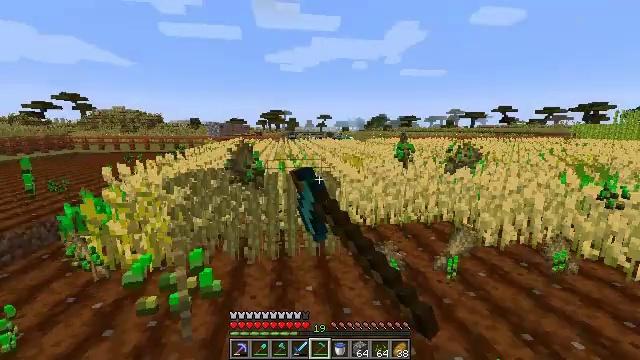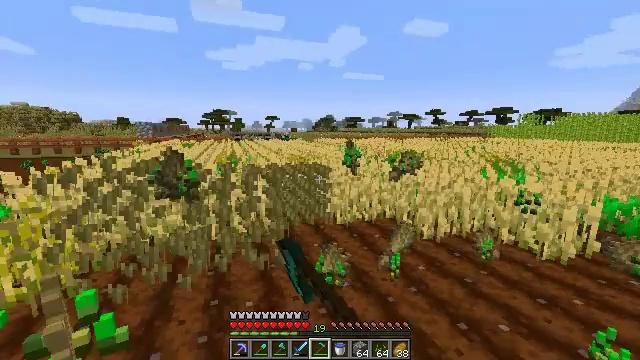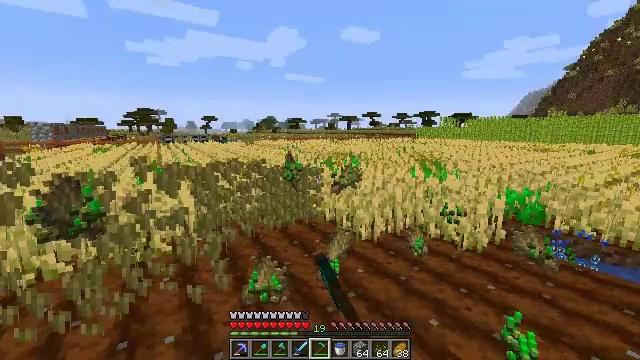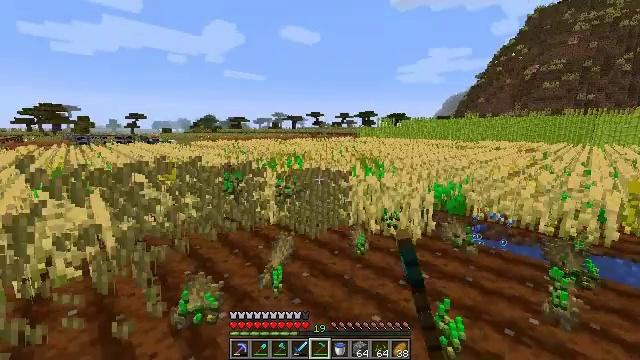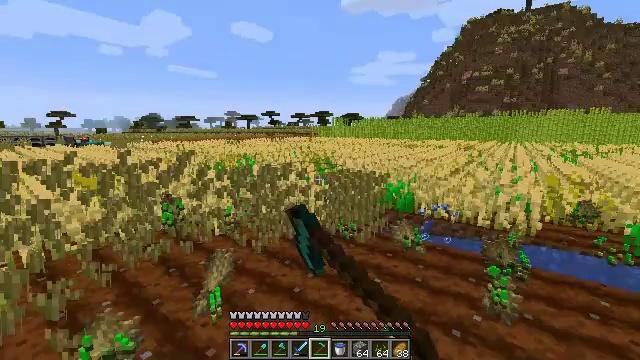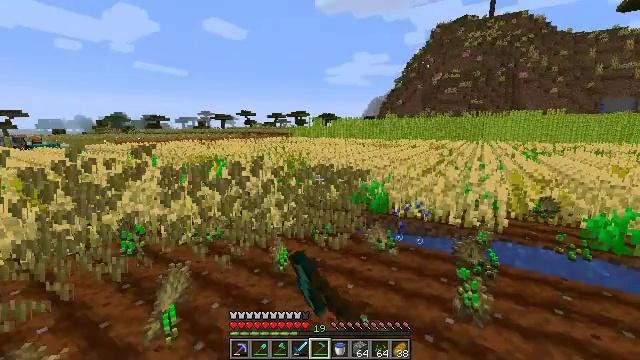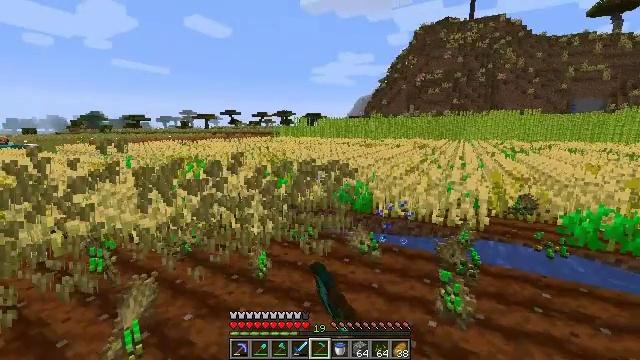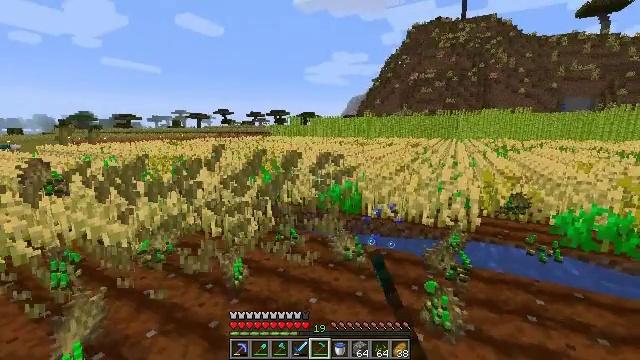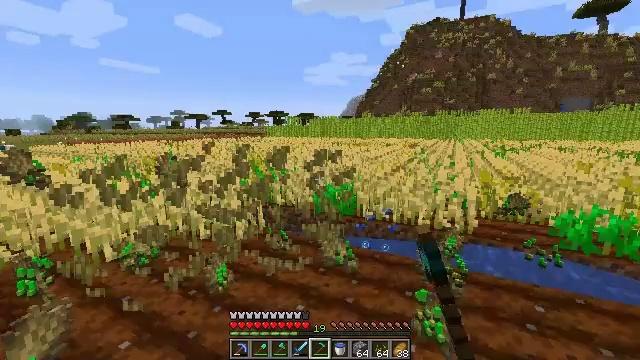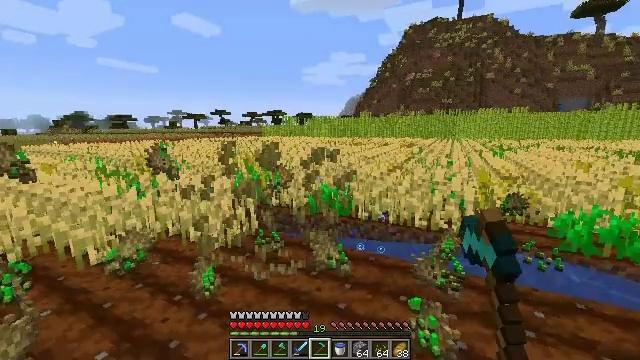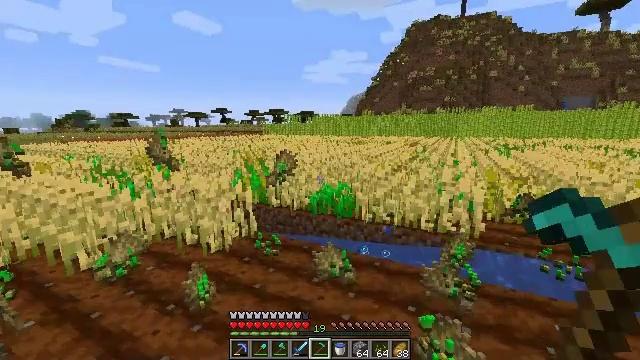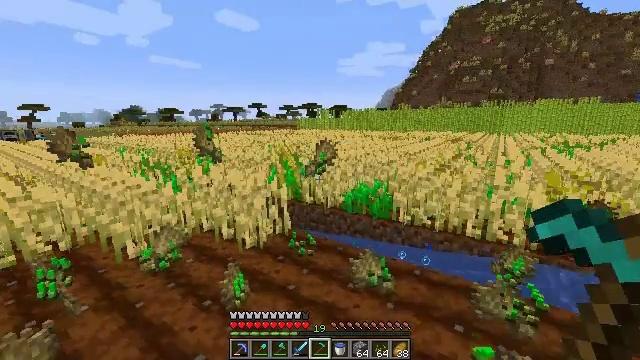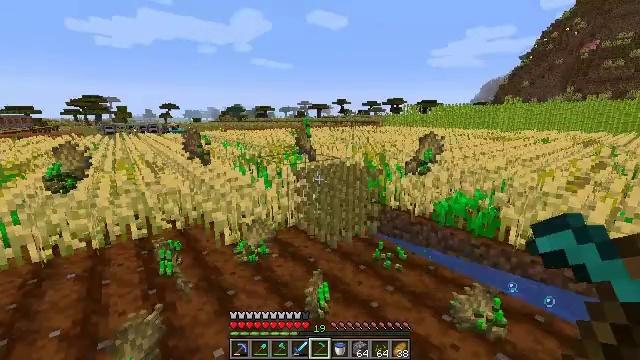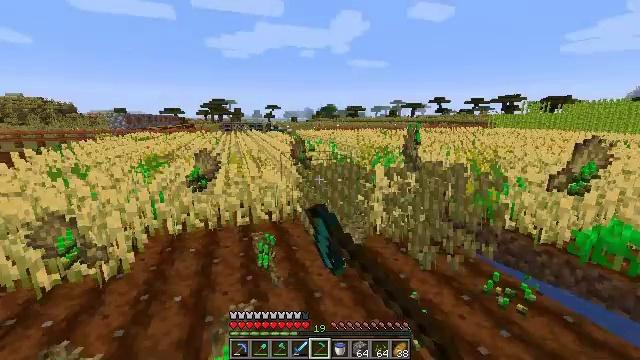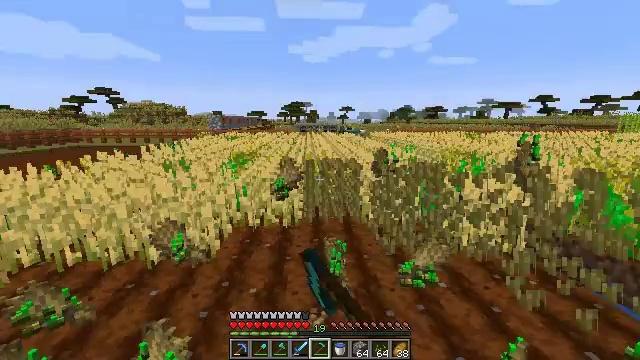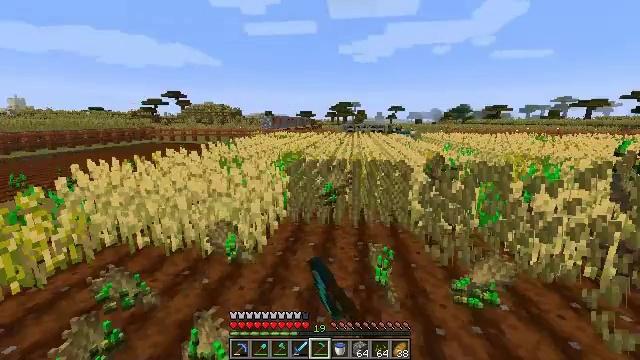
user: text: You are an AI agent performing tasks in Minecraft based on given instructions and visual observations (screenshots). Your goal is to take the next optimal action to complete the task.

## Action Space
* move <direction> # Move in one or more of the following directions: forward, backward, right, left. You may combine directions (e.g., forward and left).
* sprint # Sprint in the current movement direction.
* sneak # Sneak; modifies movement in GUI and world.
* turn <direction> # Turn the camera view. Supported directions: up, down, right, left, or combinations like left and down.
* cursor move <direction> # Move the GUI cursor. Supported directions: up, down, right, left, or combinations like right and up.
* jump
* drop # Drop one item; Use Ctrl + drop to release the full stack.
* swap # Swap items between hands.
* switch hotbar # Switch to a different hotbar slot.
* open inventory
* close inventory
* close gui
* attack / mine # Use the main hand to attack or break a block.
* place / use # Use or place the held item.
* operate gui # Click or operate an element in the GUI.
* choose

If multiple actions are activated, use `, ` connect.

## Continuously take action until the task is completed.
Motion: motion action
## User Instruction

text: Destroy the wheat to collect it.
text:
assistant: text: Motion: move forward and move right, turn right, attack / mine
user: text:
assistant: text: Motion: move forward and move right, turn right, attack / mine
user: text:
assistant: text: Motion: move forward and move right, turn right, attack / mine
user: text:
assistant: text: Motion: move forward and move right, turn right, attack / mine
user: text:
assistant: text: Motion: move forward and move right, turn right, attack / mine
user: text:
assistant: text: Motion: move forward and move right, turn right, attack / mine
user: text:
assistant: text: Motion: move forward and move right, turn right, attack / mine
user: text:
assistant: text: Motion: move forward and move right, attack / mine
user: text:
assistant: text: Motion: move forward and move left, attack / mine
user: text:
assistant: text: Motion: move forward and move left, attack / mine
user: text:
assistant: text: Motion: move forward and move left, turn left and down, attack / mine
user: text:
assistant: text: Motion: move forward and move left, turn left, attack / mine
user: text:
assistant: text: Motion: move forward and move left, turn left, attack / mine
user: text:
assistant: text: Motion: move forward and move left, turn left, attack / mine
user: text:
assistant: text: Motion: move forward and move left, turn left, attack / mine
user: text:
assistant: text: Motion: move forward and move left, turn left, attack / mine
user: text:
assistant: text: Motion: move forward and move left, turn left, attack / mine
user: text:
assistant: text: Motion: move forward and move left, turn left, attack / mine
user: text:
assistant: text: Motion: move forward and move left, turn left, attack / mine
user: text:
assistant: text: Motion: move forward and move left, turn left, attack / mine
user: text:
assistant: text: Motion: move forward and move left, turn left, attack / mine
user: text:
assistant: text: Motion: move forward, attack / mine
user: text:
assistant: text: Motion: move forward and move right, turn right, attack / mine
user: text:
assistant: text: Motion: move forward and move right, turn right, attack / mine
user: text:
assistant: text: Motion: move forward and move right, turn right, attack / mine
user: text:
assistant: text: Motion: move forward and move right, turn right, attack / mine
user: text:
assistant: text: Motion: move forward and move right, turn right, attack / mine
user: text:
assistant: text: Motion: move forward and move right, turn right, attack / mine
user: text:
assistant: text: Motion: move forward and move right, turn right, attack / mine
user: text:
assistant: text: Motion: move forward and move right, turn right, attack / mine